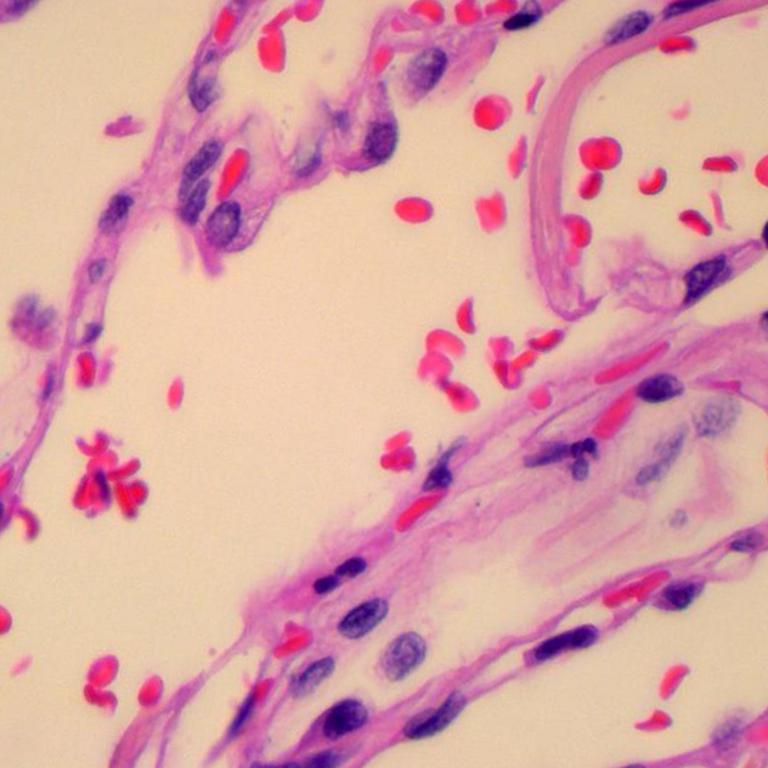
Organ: lung
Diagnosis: benign